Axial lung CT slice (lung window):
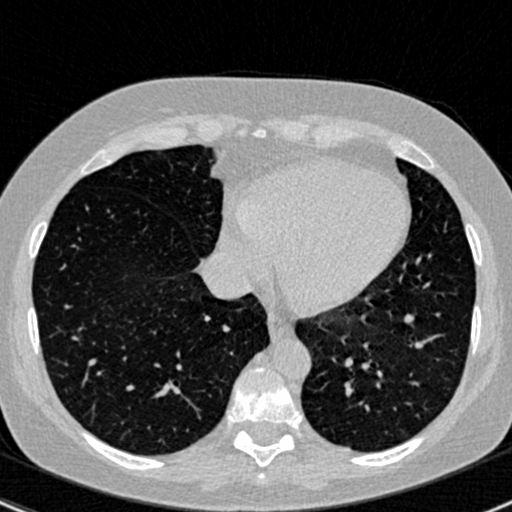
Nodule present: no